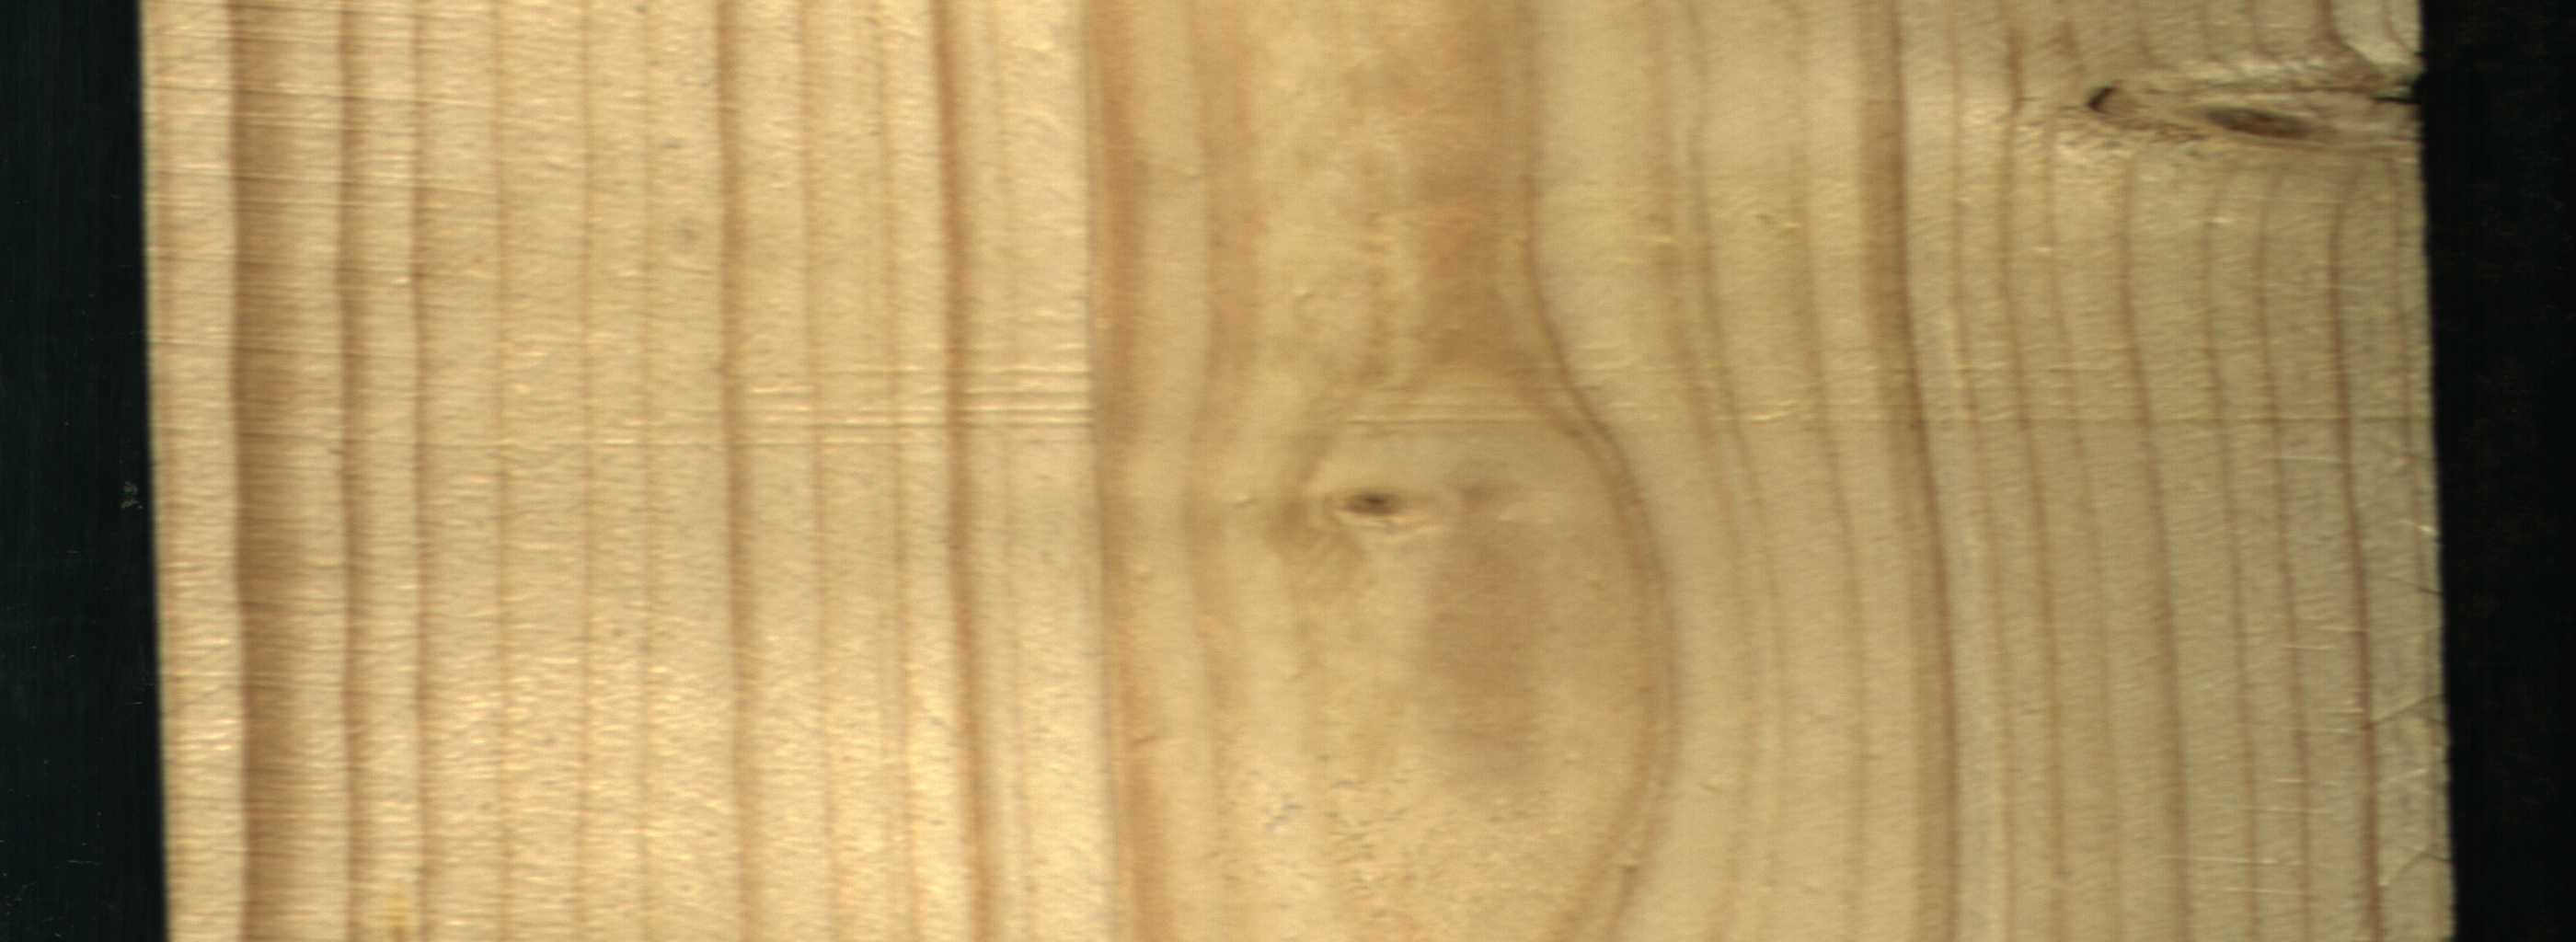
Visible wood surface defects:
Dead_Knot
Live_Knot
Live_Knot